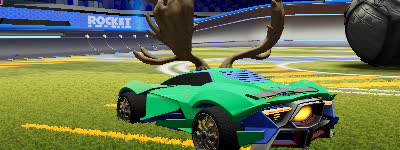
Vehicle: werewolf